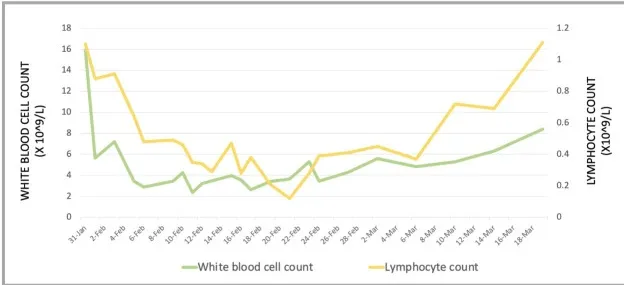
Treatment and observation during hospitalization. (B) Counting of white blood cells and lymphocytes.
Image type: pathology (immunostaining)